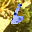
Label: 6